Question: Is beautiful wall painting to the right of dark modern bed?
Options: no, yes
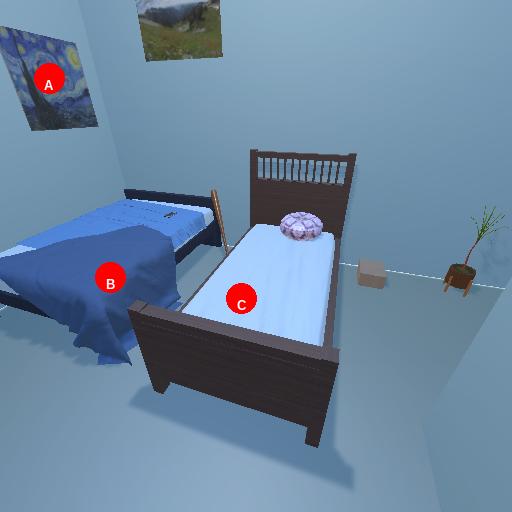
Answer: no